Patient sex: M
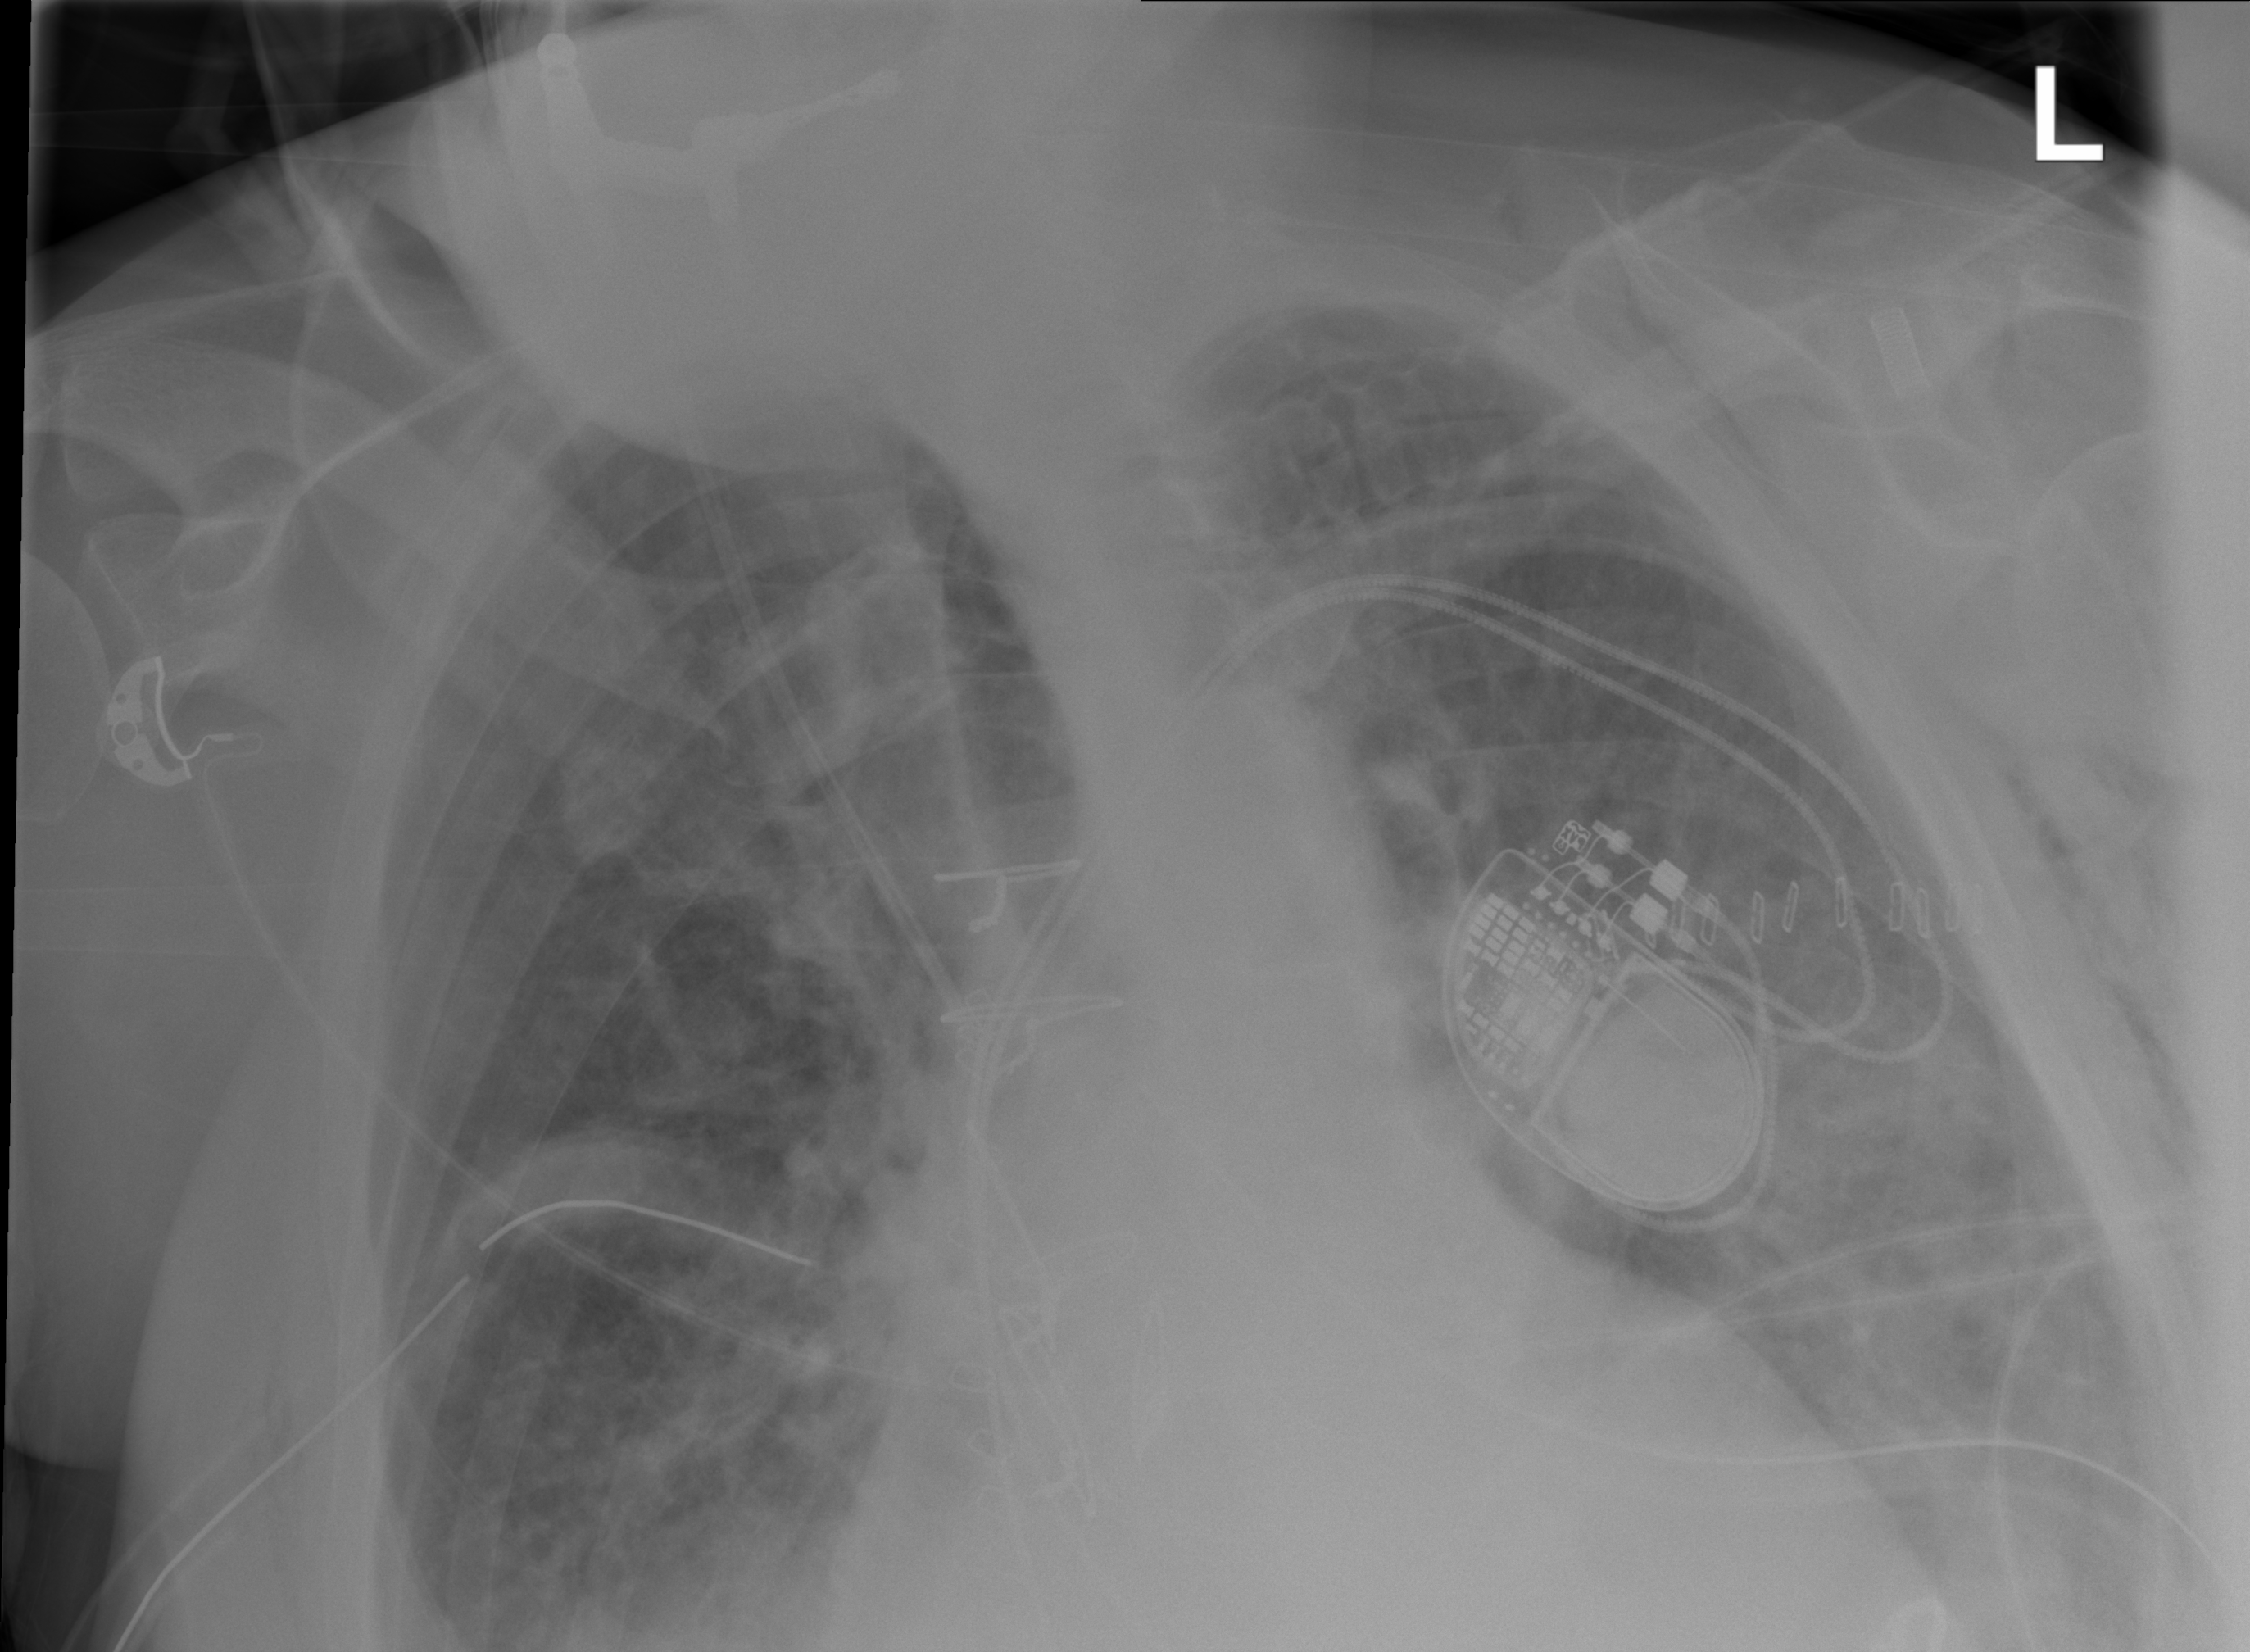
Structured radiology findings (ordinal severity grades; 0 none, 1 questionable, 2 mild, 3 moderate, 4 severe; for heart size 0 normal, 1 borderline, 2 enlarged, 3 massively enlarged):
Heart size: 2
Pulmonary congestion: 2
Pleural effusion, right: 2
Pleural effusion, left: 2
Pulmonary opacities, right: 0
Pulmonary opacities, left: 2
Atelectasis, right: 0
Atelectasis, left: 2